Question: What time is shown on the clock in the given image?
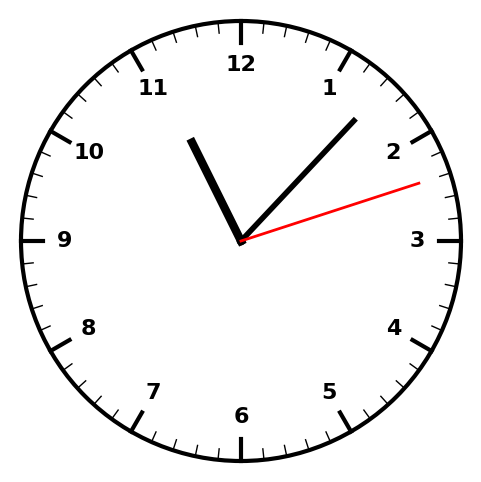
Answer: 11:07:12